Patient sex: M
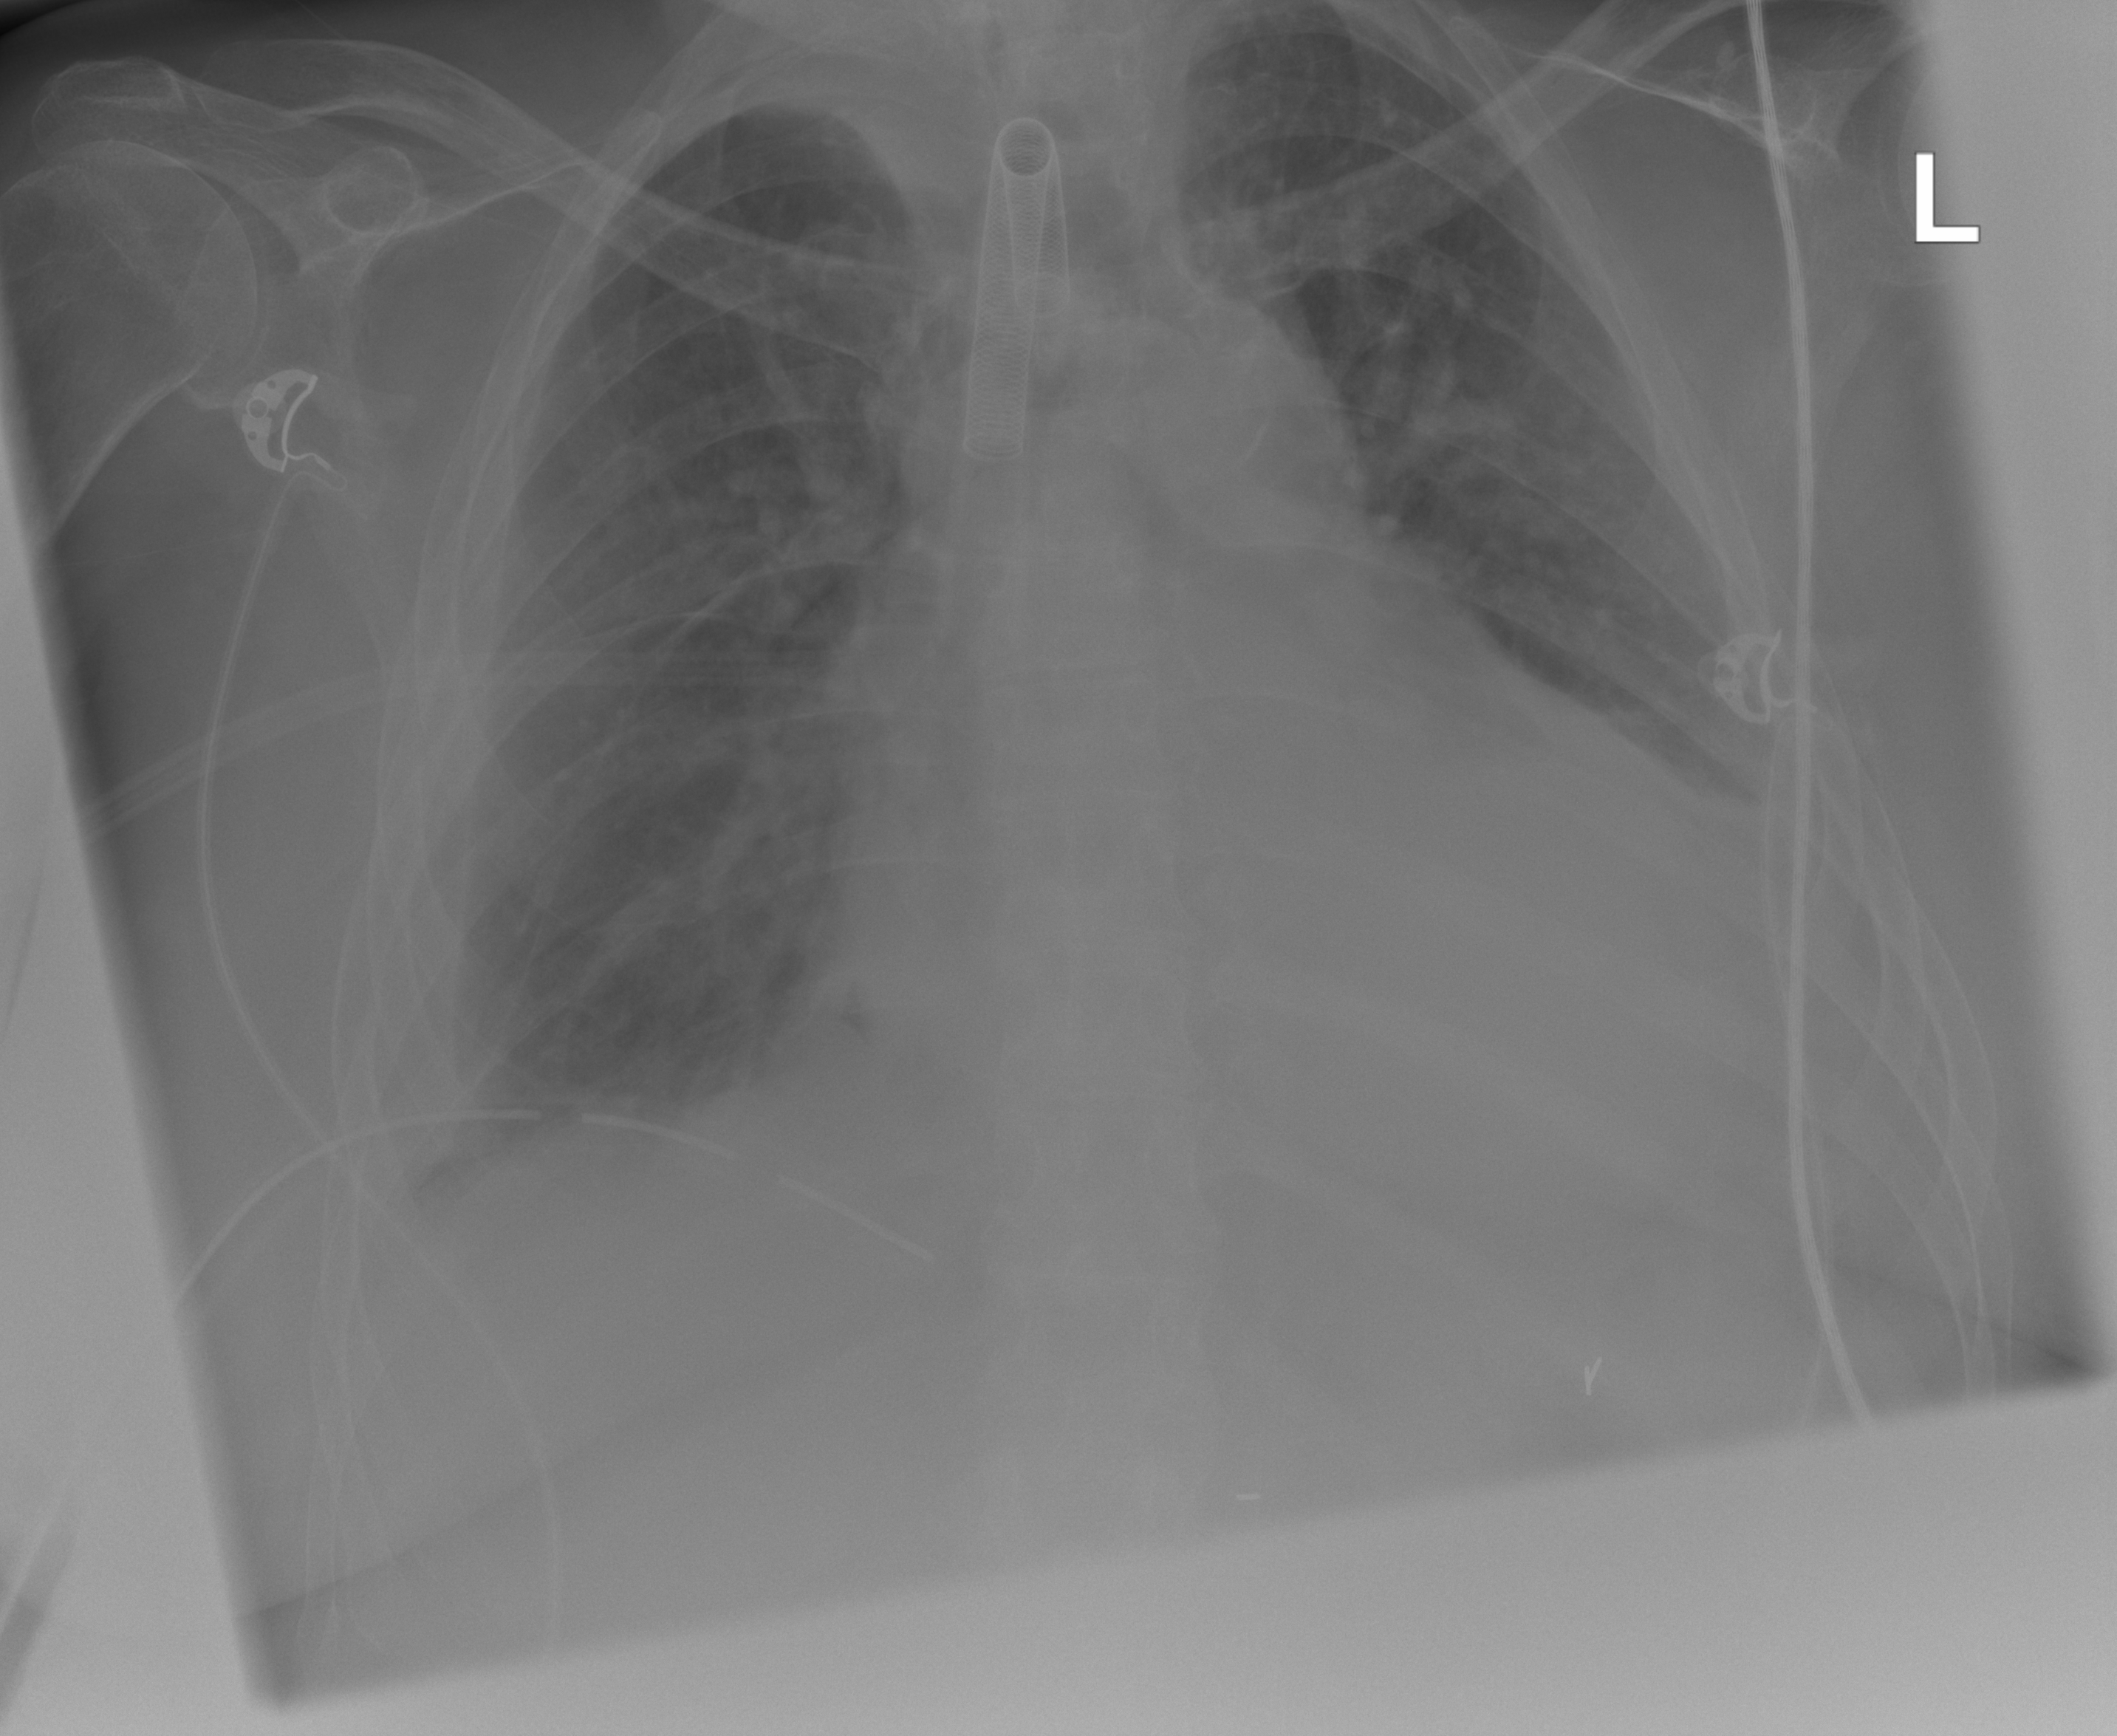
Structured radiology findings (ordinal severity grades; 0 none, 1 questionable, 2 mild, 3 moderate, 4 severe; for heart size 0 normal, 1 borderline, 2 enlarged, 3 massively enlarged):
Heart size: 2
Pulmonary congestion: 2
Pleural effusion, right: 2
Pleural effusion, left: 2
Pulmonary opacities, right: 2
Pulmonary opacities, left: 0
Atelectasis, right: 2
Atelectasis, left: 2